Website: walmart
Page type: receipt
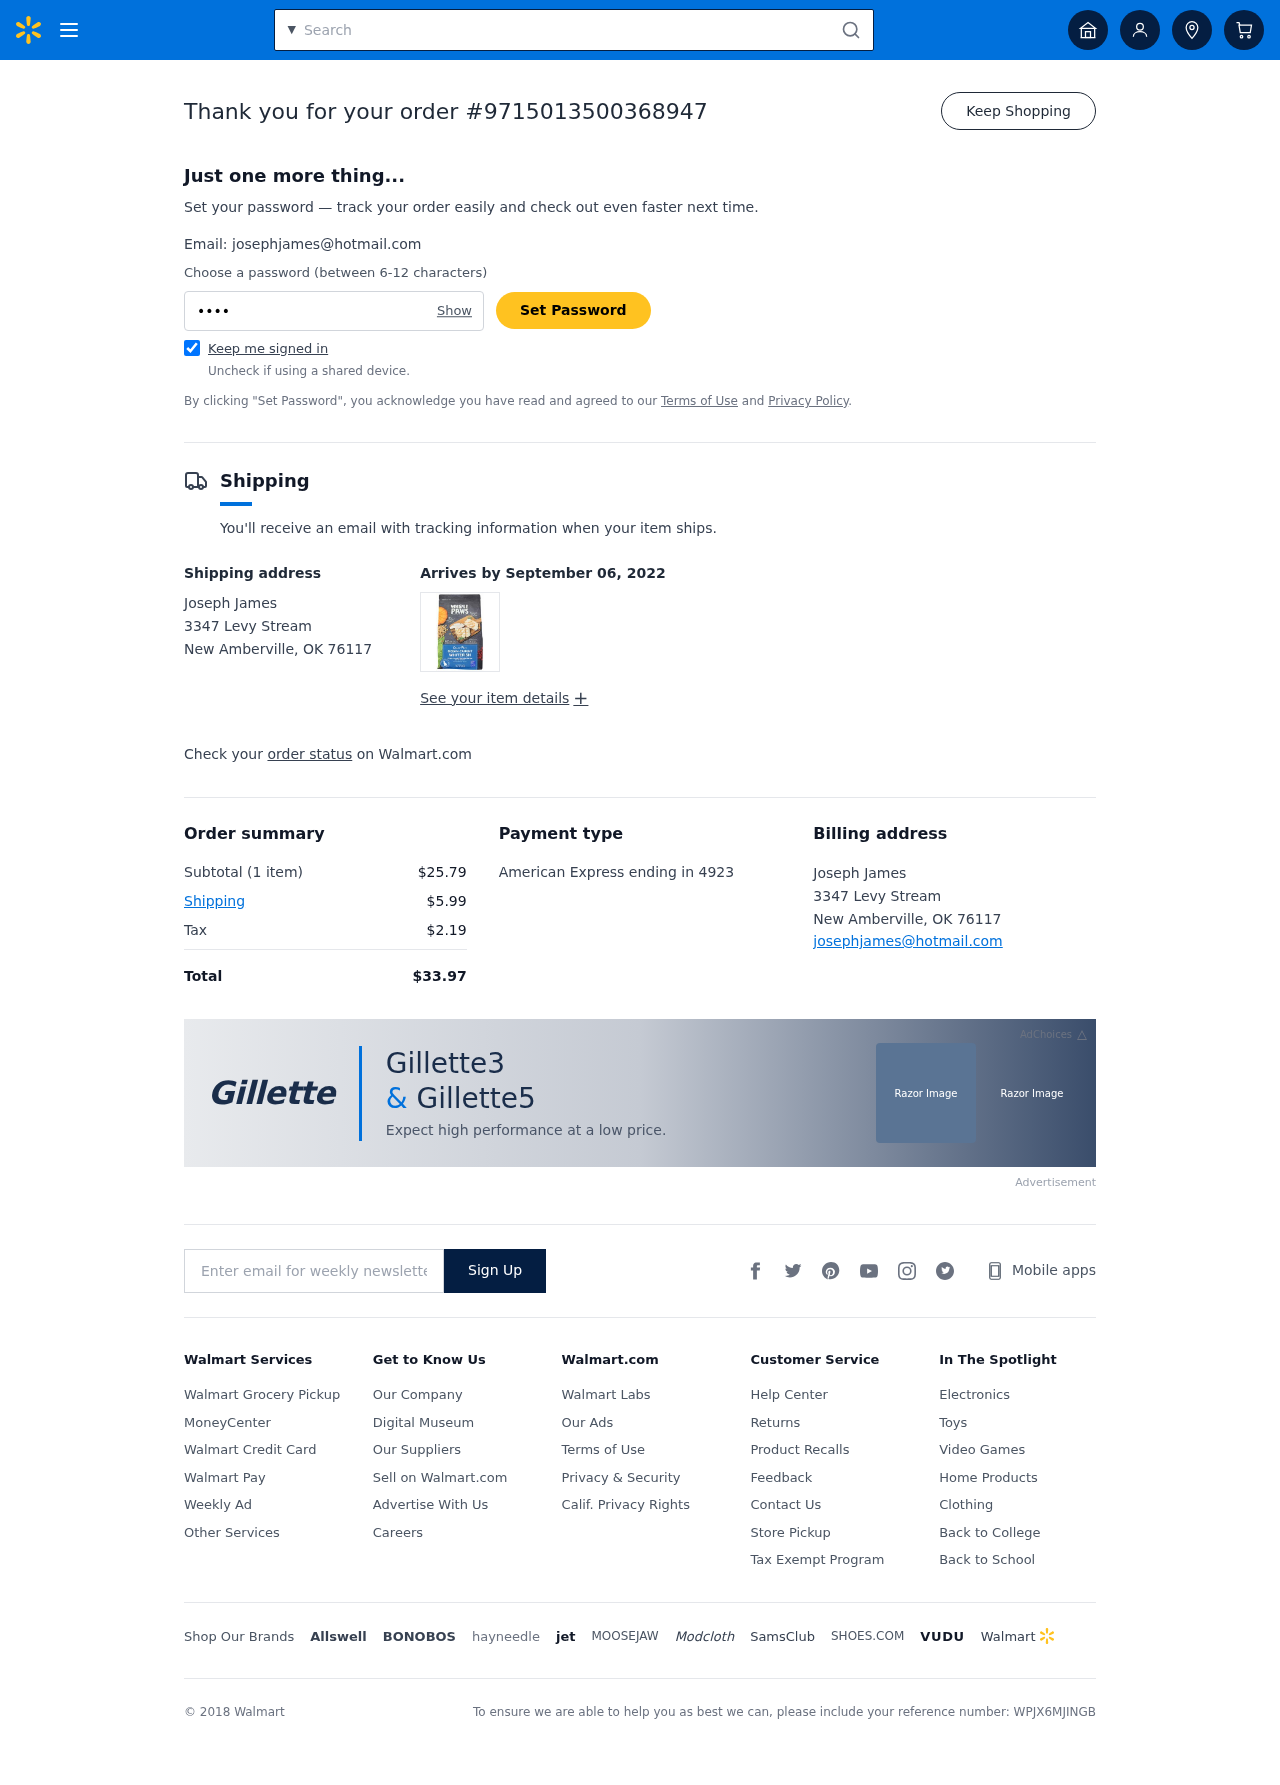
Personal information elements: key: PII_CARD_LAST4
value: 4923
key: PII_CARD_TYPE
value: American Express
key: PII_CITY_STATE_ZIP
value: New Amberville, OK 76117
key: PII_EMAIL
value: josephjames@hotmail.com
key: PII_FULLNAME
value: Joseph James
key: PII_STREET
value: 3347 Levy Stream
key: PII_FULLNAME2
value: Joseph James
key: PII_STREET2
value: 3347 Levy Stream
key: PII_CITY_STATE_ZIP2
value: New Amberville, OK 76117
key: PII_EMAIL2
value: josephjames@hotmail.com
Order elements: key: ORDER_ID
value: #9715013500368947
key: ORDER_DELIVERY_DATE
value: September 06, 2022
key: ORDER_NUM_ITEMS
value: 1 item
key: ORDER_SUBTOTAL
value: $25.79
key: ORDER_SHIPPING_COST
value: $5.99
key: ORDER_TAX
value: $2.19
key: ORDER_TOTAL
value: $33.97
Search elements: key: HEADER_SEARCH
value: Search